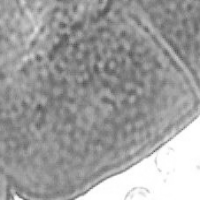
Label: prophase